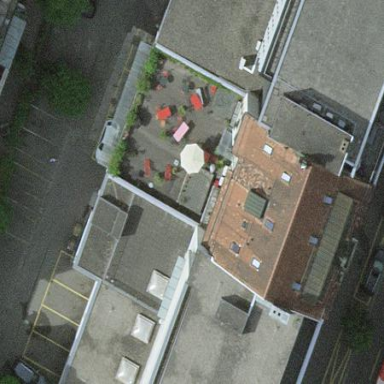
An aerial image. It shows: The building has flat concrete roof.